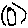
Label: cat